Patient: sex F, age 69
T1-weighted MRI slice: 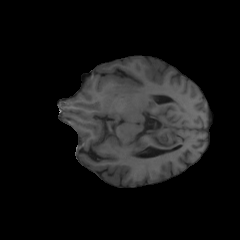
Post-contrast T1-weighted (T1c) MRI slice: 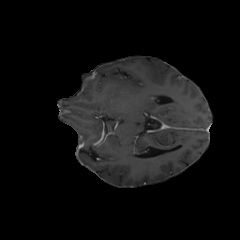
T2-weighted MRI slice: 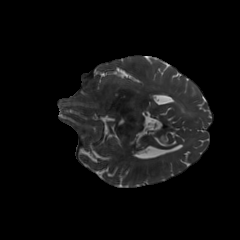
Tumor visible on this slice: no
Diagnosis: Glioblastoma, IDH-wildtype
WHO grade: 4